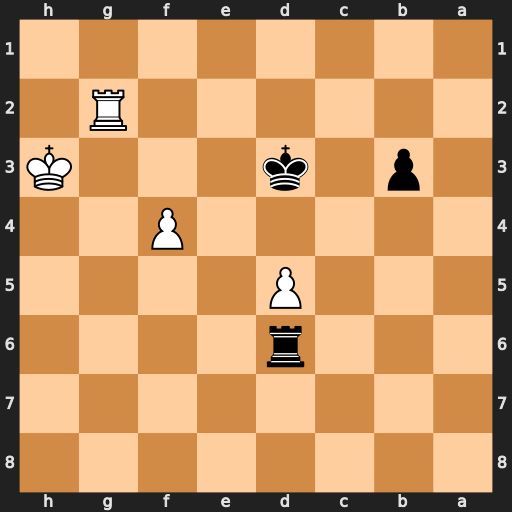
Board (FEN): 8/8/3r4/3P4/5P2/1p1k3K/6R1/8
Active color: b
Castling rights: -
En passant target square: -
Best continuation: Rh6+ Kg4 Rg6+ Kf3 Rxg2 Kxg2 b2